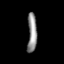
Tissue: lung
Cell type: Fibroblasts
Senescence score: 0.6338
Nuclear area (px): 360
Mean DAPI intensity: 143.297